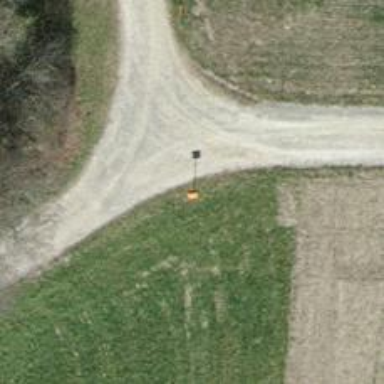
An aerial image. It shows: Orange pipeline marker.